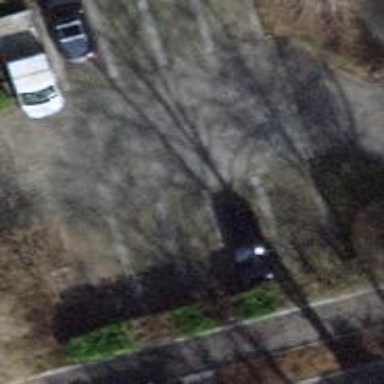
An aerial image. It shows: Parking aisle designated as service road.